Field crop: maize
Growth stage: 2
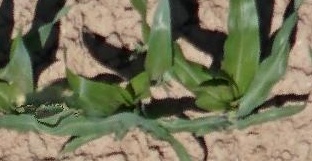
Species: maize